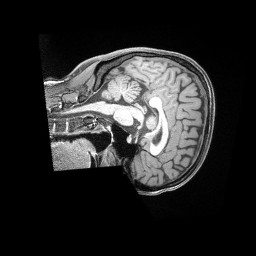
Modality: T1w
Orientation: sagittal
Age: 33
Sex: female
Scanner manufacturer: siemens
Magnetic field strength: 3 T
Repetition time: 2 s
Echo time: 0.00211 s